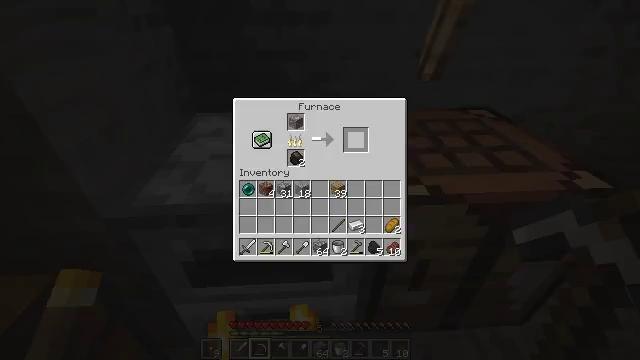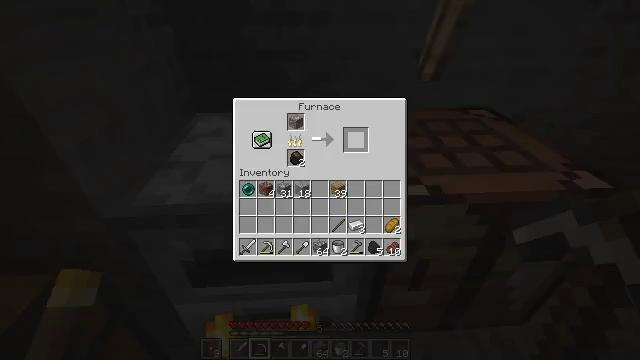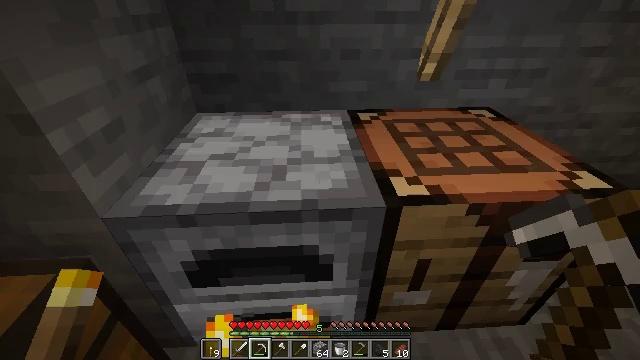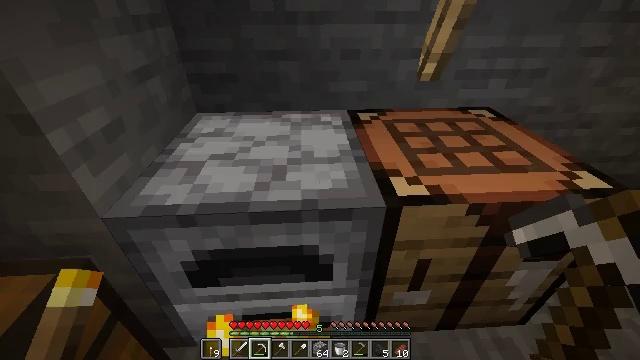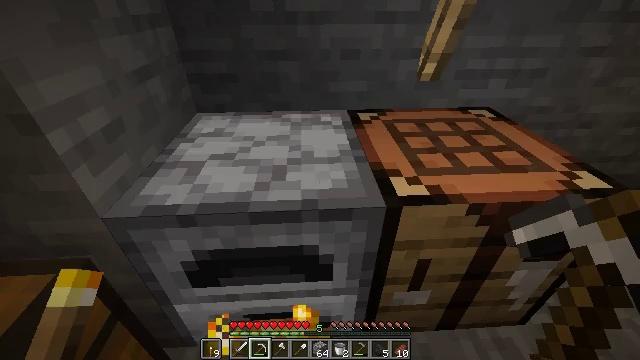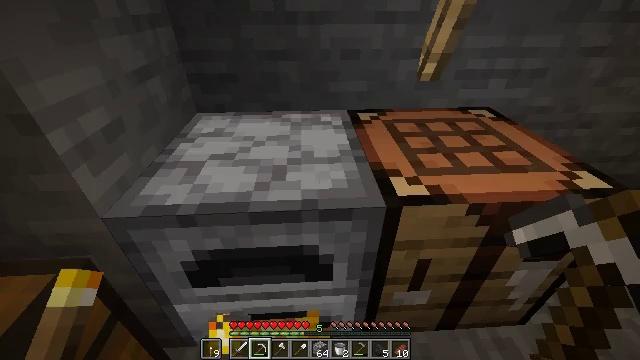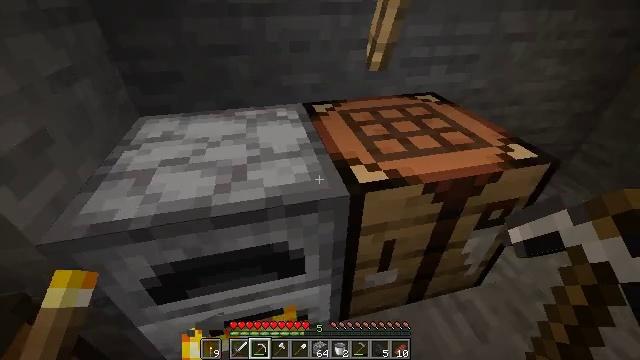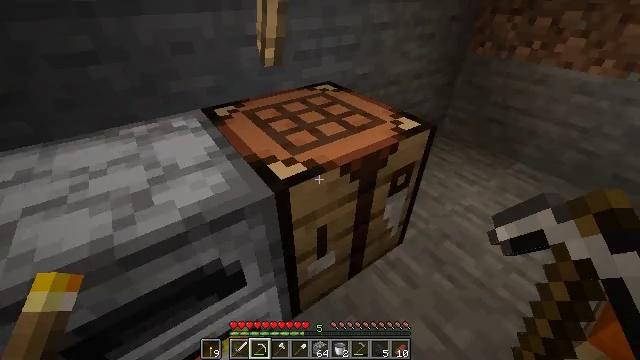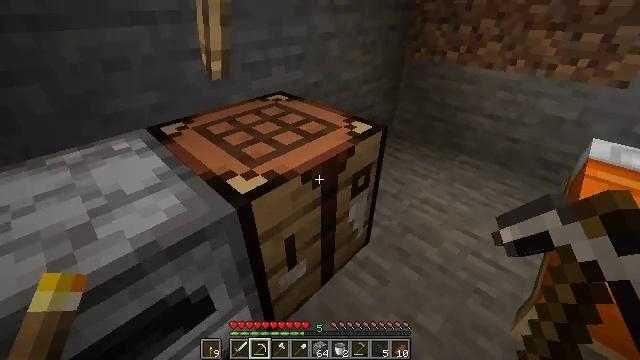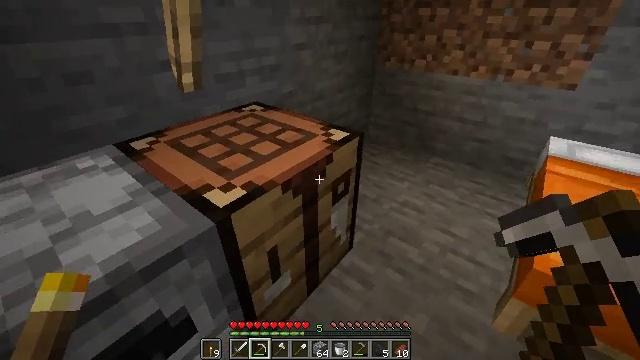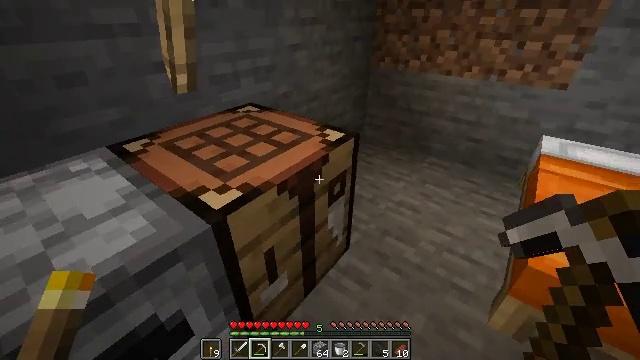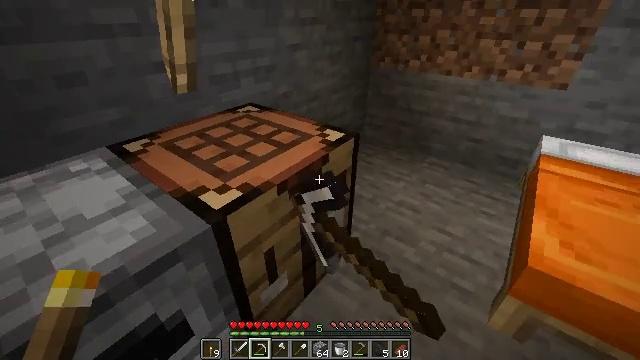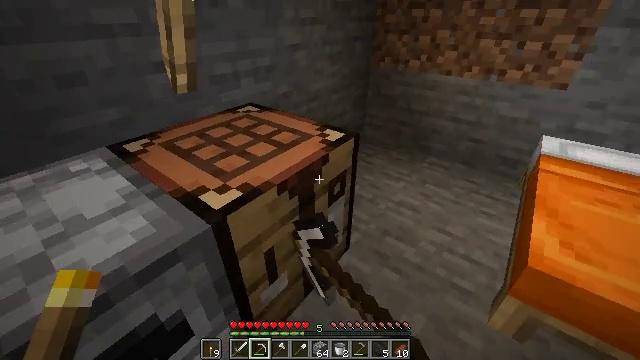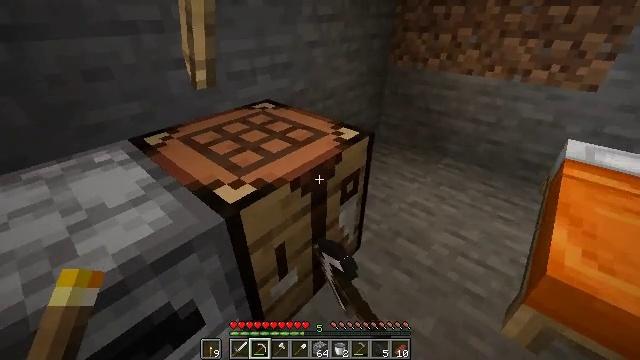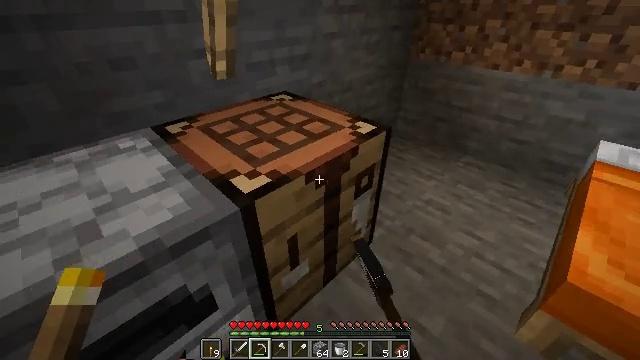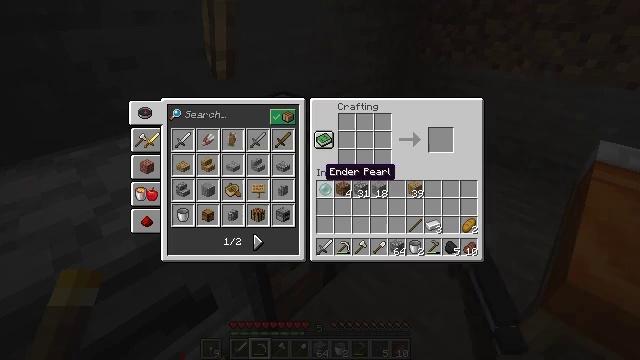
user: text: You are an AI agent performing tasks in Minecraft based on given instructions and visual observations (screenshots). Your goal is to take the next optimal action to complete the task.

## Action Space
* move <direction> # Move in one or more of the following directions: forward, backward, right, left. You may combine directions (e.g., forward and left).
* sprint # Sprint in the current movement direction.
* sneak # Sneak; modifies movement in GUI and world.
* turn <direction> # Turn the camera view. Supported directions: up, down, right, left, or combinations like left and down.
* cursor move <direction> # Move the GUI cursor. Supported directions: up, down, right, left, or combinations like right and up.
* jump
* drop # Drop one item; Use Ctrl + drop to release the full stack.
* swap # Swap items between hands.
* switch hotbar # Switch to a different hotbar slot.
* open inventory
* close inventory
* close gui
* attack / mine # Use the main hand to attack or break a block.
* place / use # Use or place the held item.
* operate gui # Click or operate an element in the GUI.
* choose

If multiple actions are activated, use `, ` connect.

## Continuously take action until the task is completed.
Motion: motion action
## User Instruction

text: Use cobblestone at the crafting table to make cobblestone stairs.
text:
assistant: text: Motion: open gui
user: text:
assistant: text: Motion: no_op
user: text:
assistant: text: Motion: close gui
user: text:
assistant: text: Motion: no_op
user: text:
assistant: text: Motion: no_op
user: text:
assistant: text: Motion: turn right and down
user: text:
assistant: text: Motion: turn right
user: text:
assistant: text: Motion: turn right and up
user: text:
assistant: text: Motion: turn right and up
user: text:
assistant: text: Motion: turn right, use / place
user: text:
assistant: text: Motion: use / place
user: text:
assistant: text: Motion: use / place
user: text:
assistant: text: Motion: turn left
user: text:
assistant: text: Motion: turn left and down
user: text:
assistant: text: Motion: open gui
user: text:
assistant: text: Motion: no_op
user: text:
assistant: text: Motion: no_op
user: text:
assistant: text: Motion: no_op
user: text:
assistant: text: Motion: no_op
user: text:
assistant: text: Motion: cursor move left
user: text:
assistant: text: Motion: cursor move left
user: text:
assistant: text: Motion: cursor move left and up
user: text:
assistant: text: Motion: cursor move left
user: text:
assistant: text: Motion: cursor move left and down
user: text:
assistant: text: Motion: no_op
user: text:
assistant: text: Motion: cursor move right and down
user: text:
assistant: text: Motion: cursor move right
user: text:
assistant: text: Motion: cursor move right
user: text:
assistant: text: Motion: no_op
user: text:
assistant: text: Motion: cursor move left